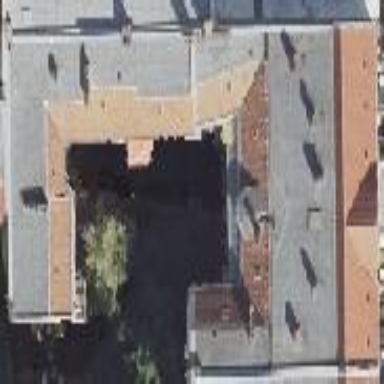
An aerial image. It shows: Stylish apartment building with gambrel roof covered in shingles.